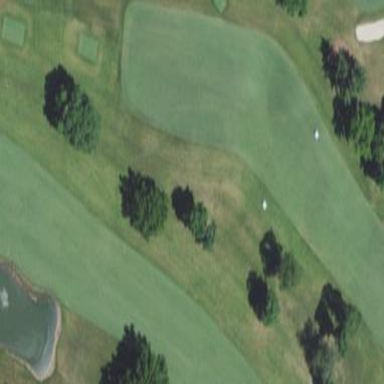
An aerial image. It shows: Rough area on grassy golf course.